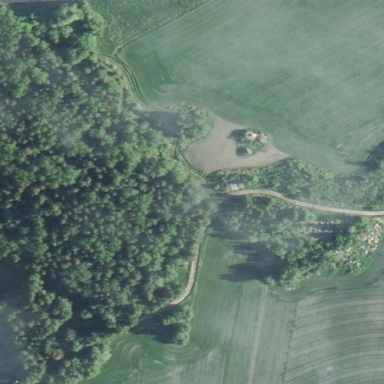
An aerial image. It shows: Forest area predominantly covered with needle-leaved trees.